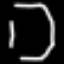
Label: octagon